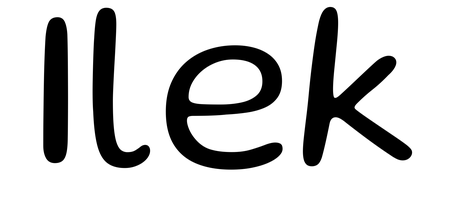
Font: Gluten_Light